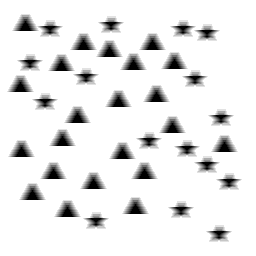
Squares: 0
Triangles: 22
Stars: 16
Total shapes: 38